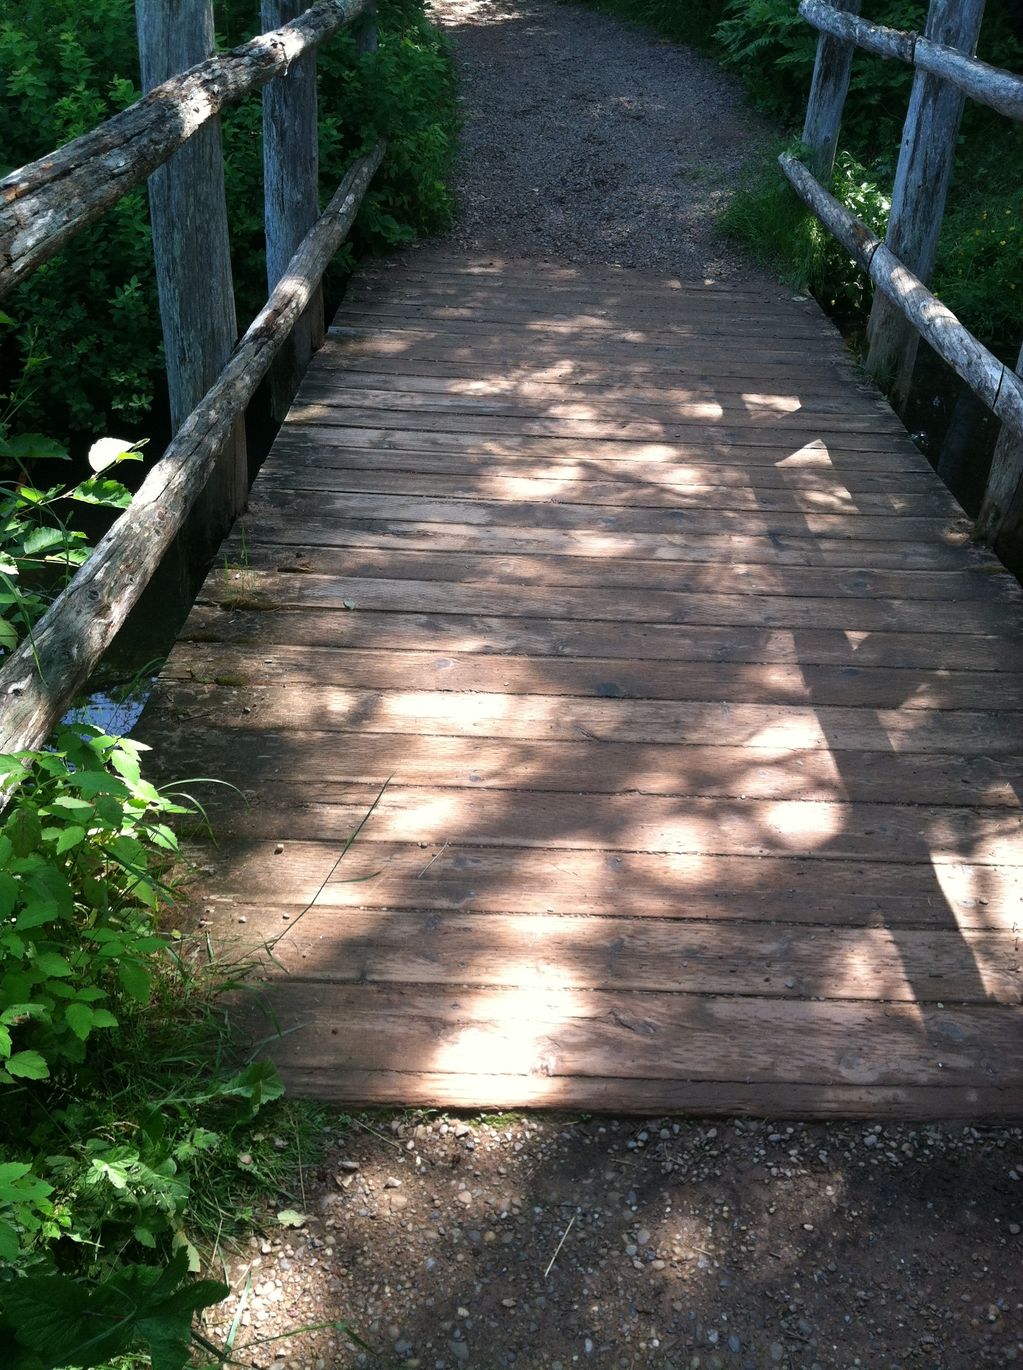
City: charlottetown